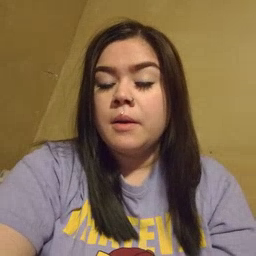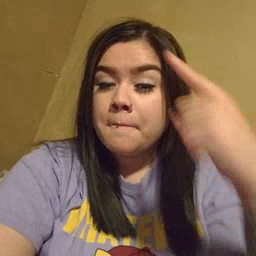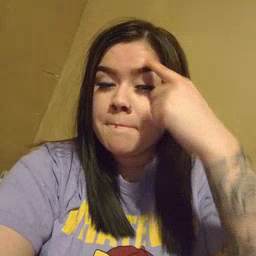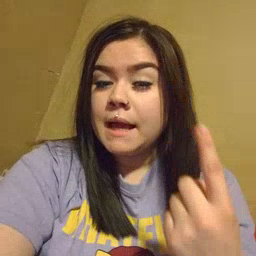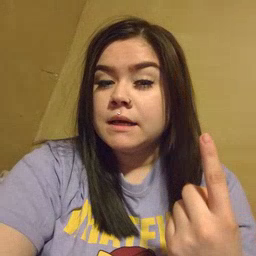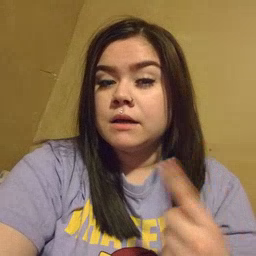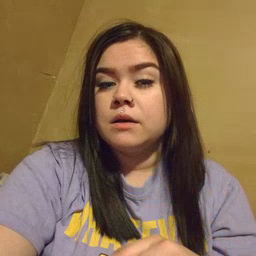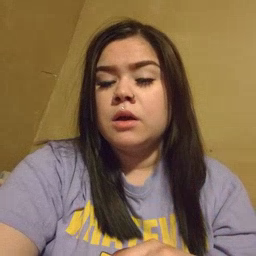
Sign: penny